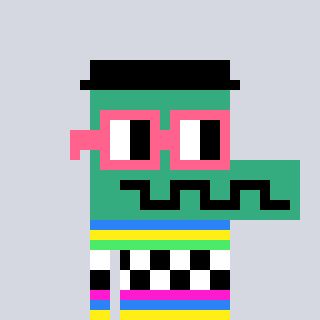
a pixel art character with square pink glasses, a crocodile-shaped head and a slimegreen-colored body on a cool background